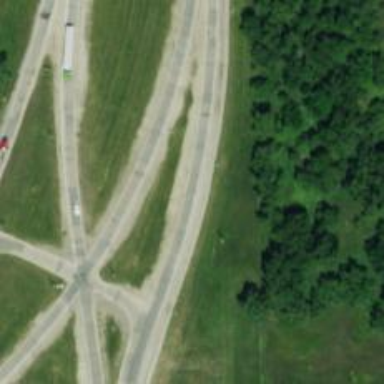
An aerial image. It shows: Primary link highway.